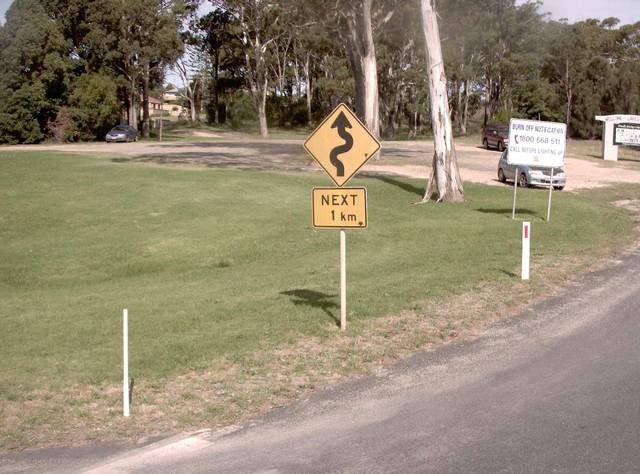
Region: Australia
Coordinates: -37.879, 147.962